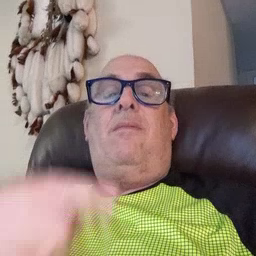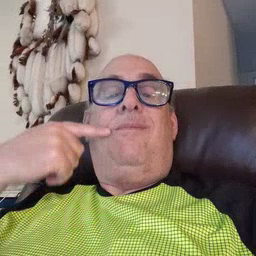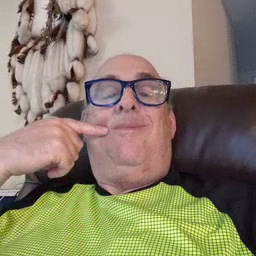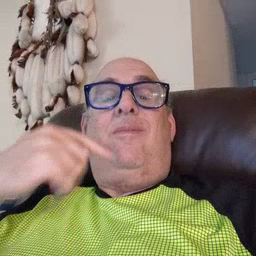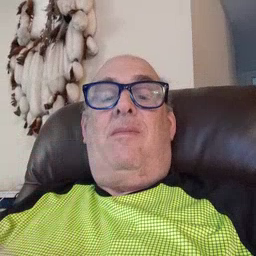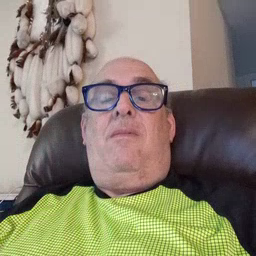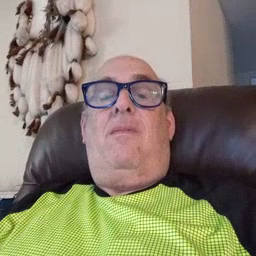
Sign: smile